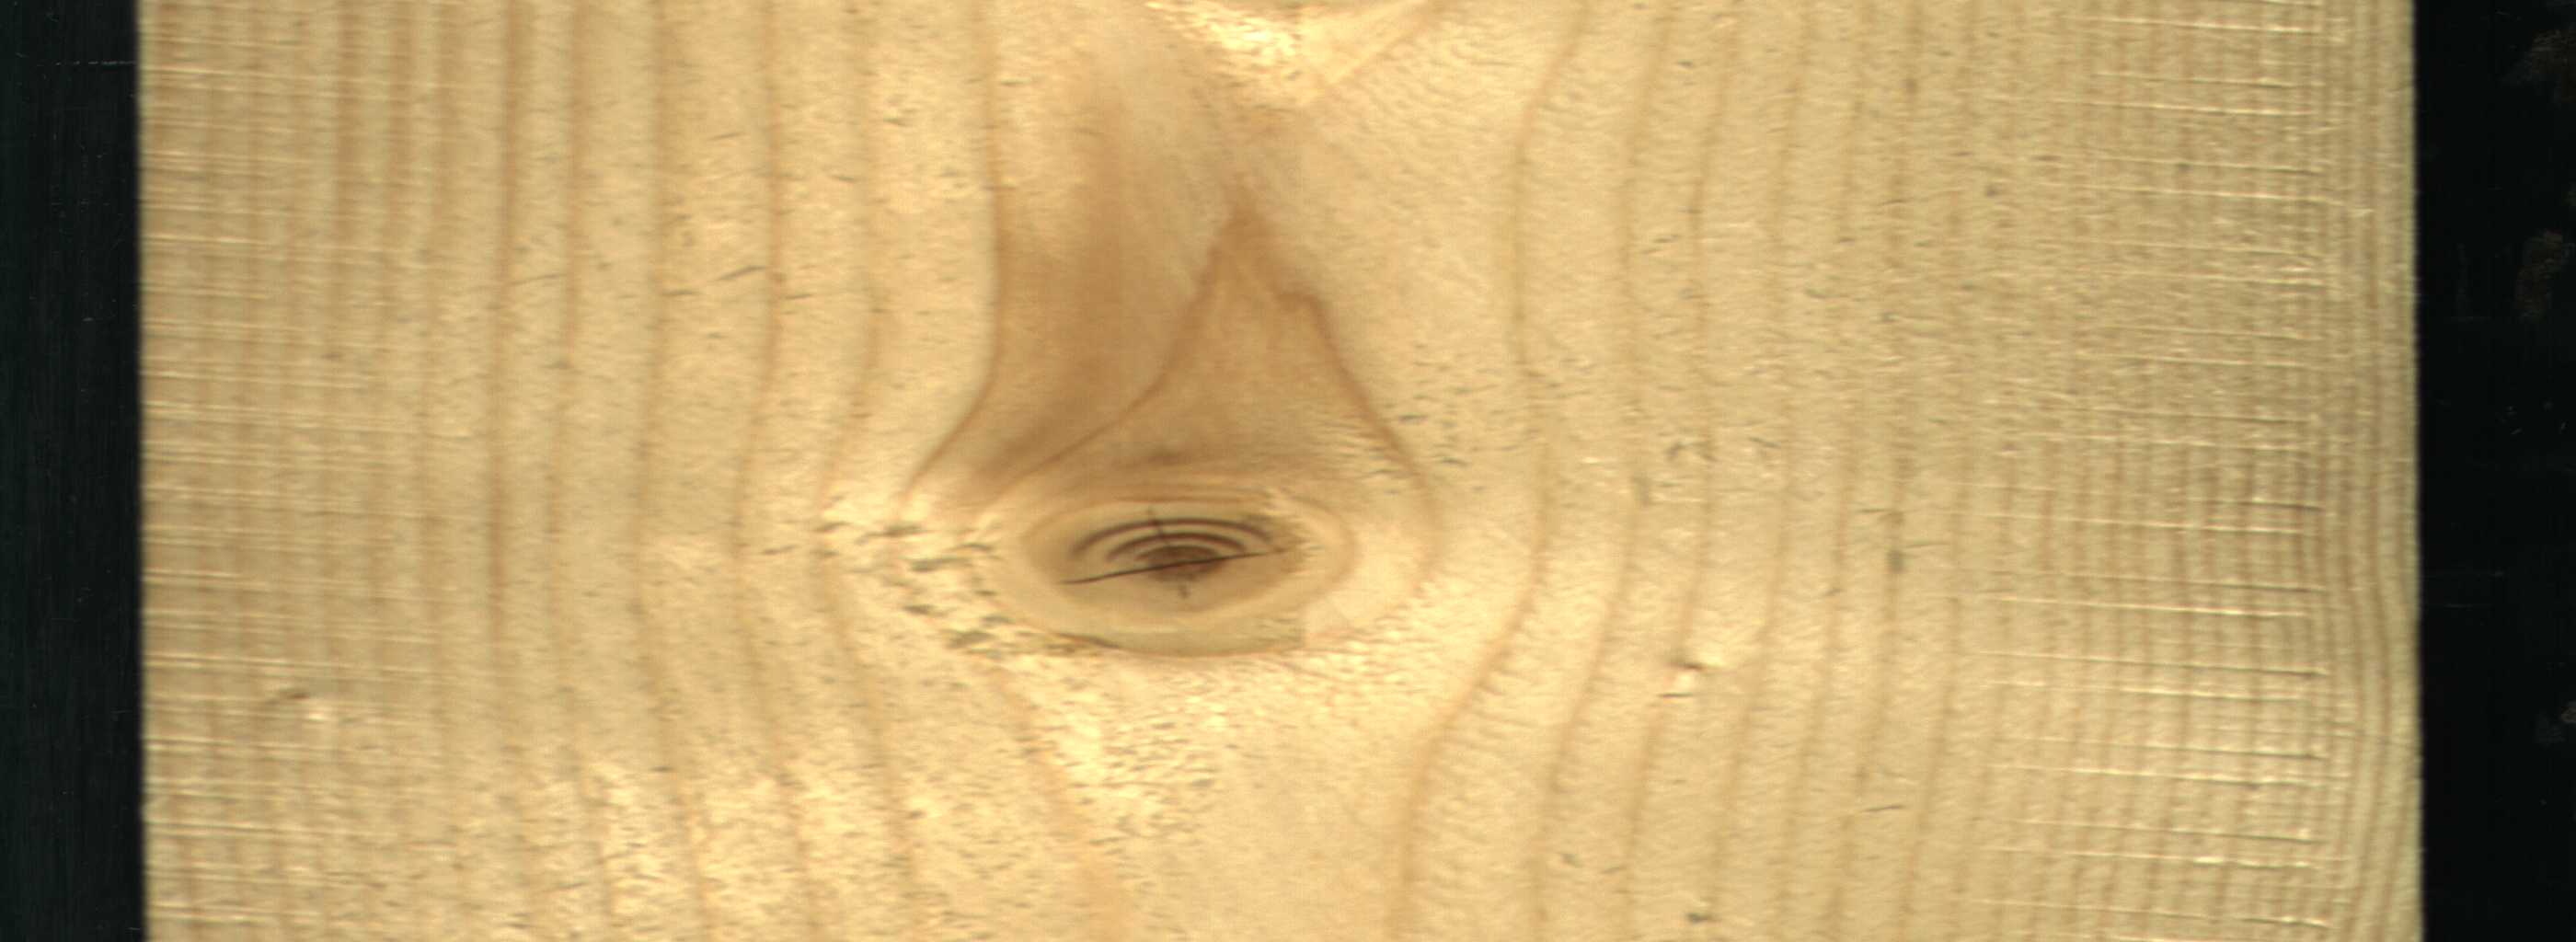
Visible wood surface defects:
knot_with_crack